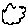
Label: cloud